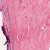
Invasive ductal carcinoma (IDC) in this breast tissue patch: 0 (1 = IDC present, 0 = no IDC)